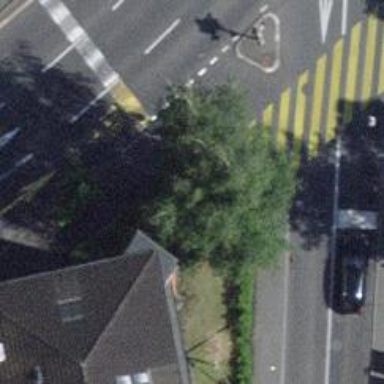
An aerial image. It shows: Kerb serving as barrier.